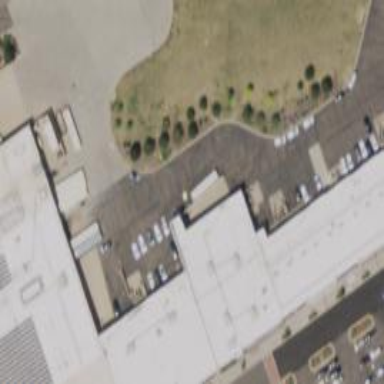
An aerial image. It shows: Retail building.